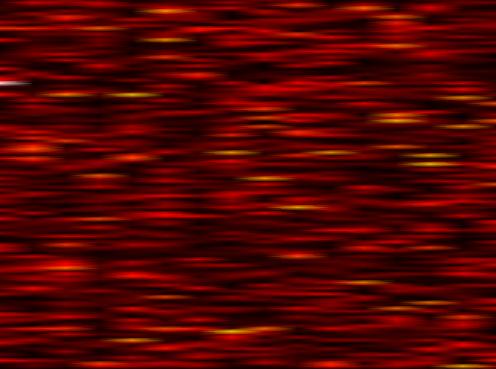
Label: WOLA